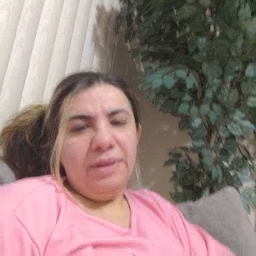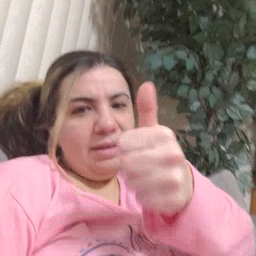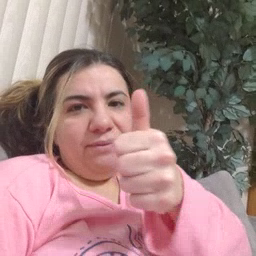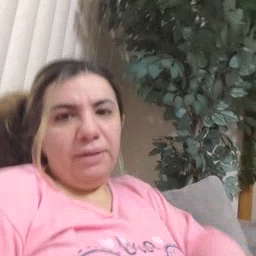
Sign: yourself